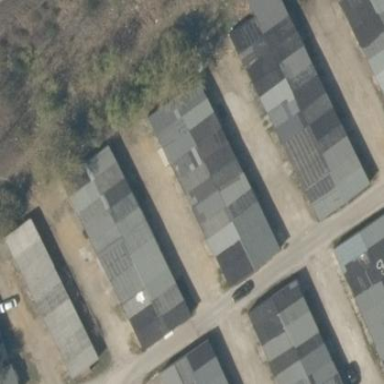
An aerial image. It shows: Group of garages.